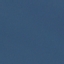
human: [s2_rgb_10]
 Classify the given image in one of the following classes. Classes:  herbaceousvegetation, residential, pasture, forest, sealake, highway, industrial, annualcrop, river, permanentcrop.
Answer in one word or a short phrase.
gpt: SeaLake